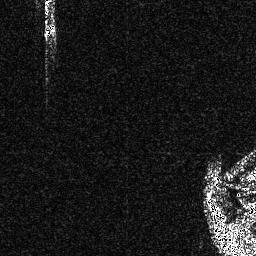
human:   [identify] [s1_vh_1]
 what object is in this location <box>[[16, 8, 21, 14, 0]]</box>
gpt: <ref>1 small ship at the top left</ref>